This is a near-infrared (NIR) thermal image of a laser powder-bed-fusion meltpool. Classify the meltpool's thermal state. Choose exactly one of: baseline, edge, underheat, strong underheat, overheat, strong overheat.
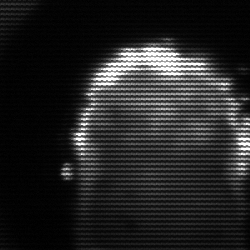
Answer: baseline